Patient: sex M, age 75
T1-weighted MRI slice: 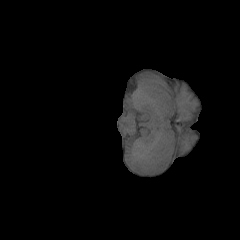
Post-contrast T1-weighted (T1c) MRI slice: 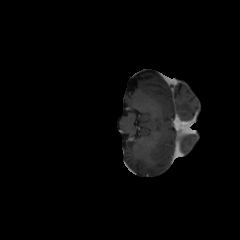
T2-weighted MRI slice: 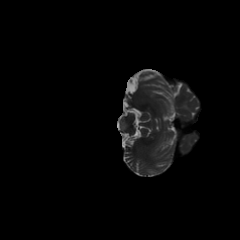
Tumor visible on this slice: no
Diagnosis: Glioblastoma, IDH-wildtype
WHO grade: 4